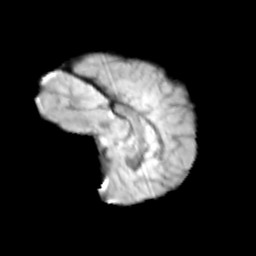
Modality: T2w
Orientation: sagittal
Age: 13
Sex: male
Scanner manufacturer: siemens
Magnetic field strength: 3 T
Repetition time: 3.8 s
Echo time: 0.07 s